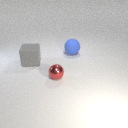
large gray rubber cube to the left of small red metal sphere